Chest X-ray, PA view. Patient: 12 years old, sex M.
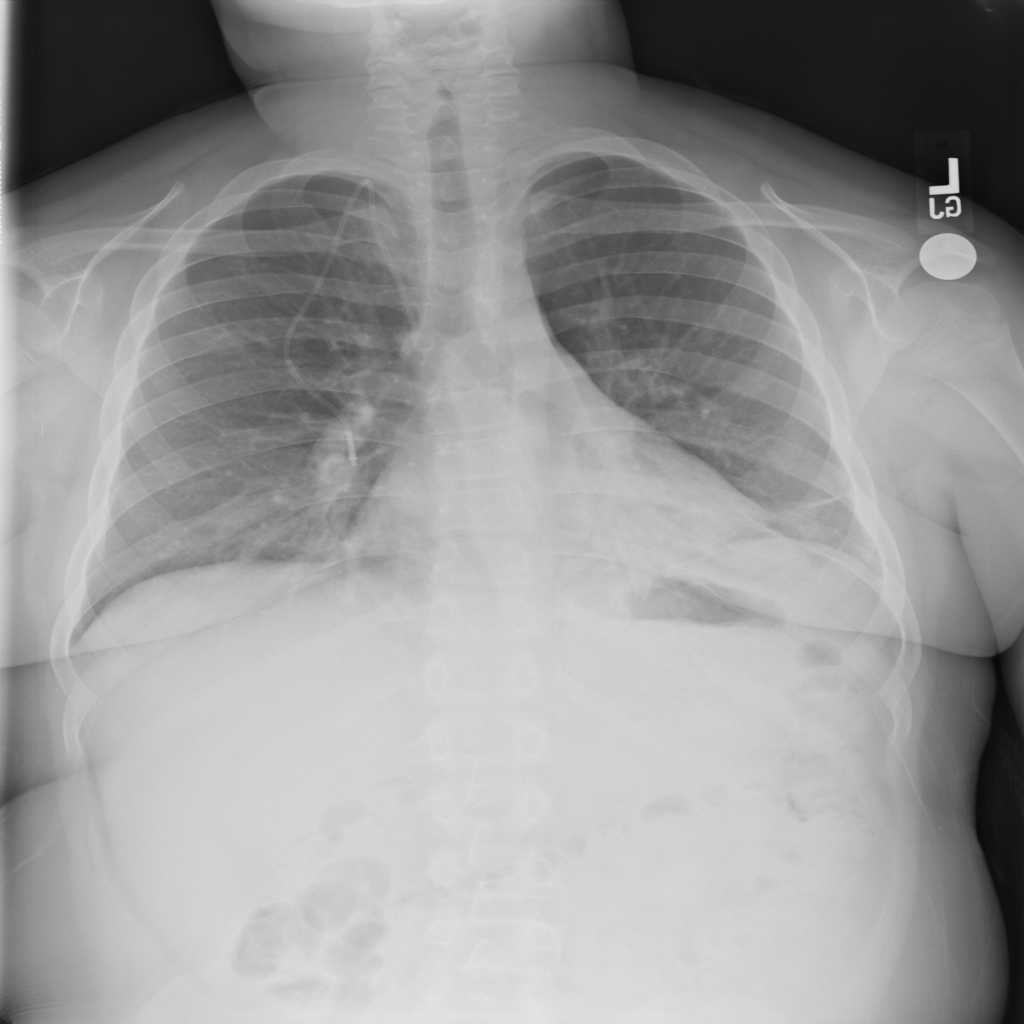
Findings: Atelectasis, Consolidation, Infiltration, Pneumonia